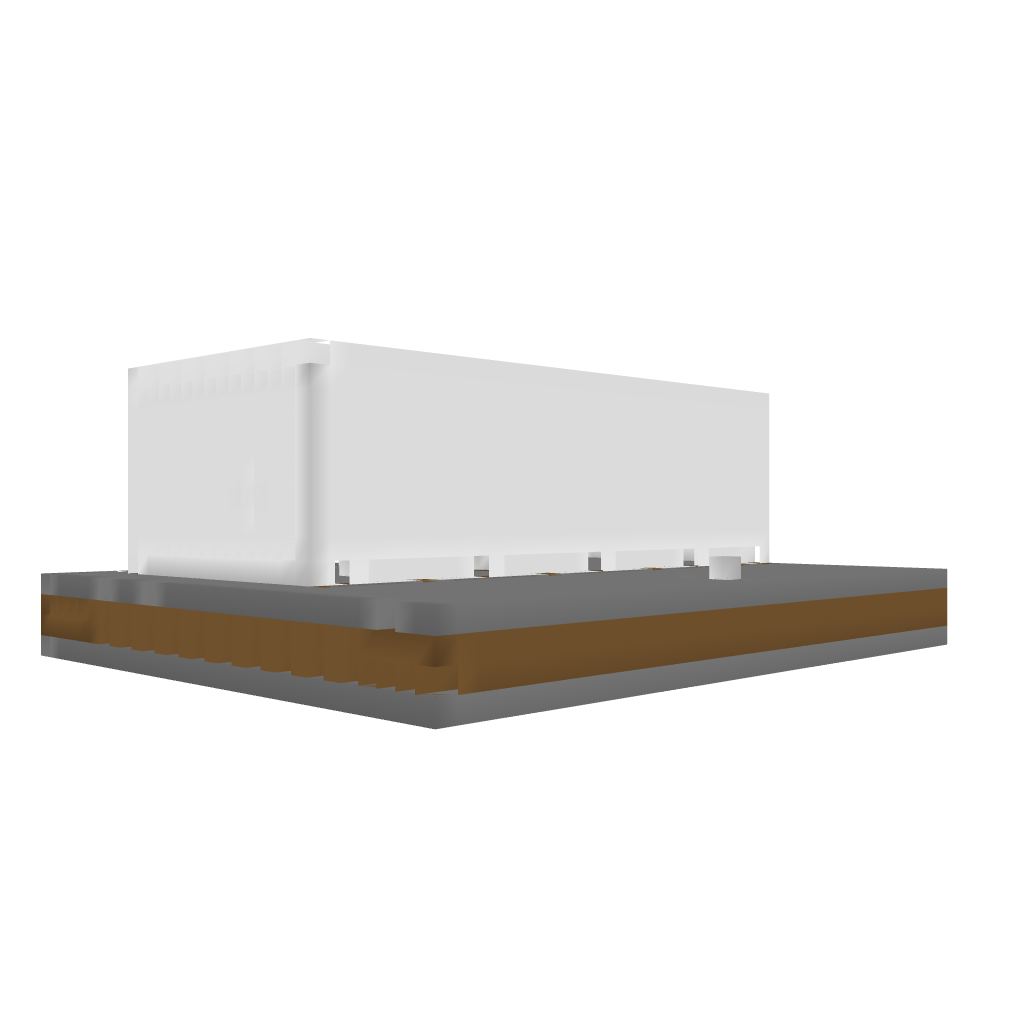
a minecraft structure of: HELLO Sign bad low quality